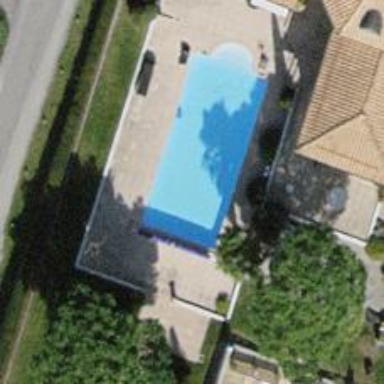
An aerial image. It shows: Swimming pool located in leisure land.